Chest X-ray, AP view. Patient: 59 years old, sex M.
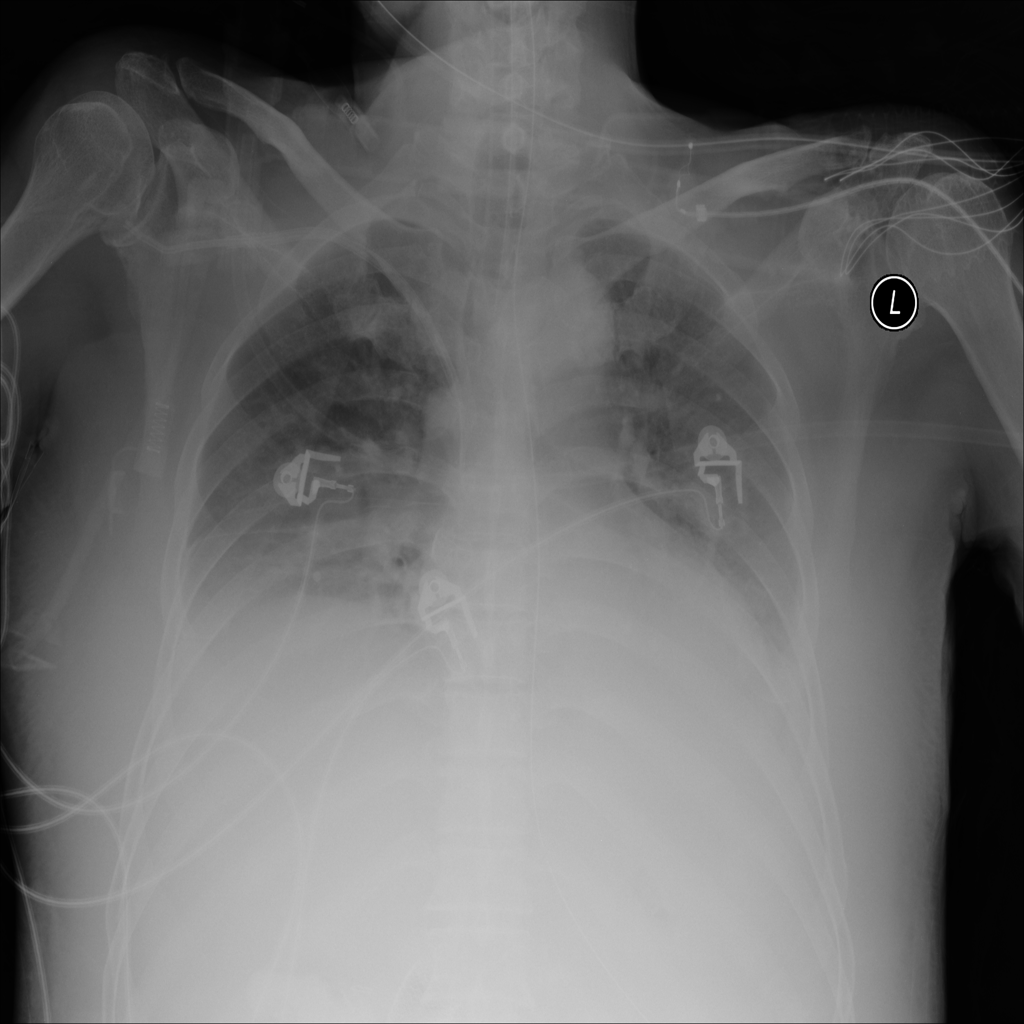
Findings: Effusion, Infiltration